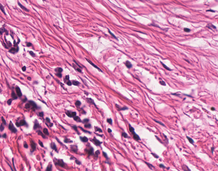
Tumor epithelial tissue: no
Tumor-associated stroma tissue: yes
Normal tissue: no